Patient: sex F, age 69
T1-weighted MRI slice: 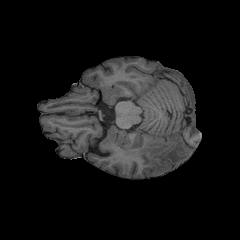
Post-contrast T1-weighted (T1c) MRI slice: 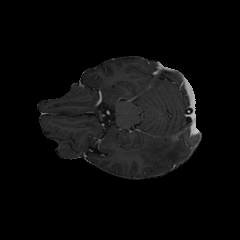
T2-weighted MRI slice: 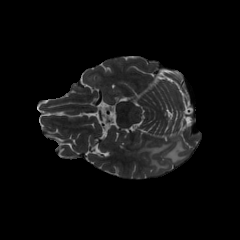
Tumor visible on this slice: yes
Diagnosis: Glioblastoma, IDH-wildtype
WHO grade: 4